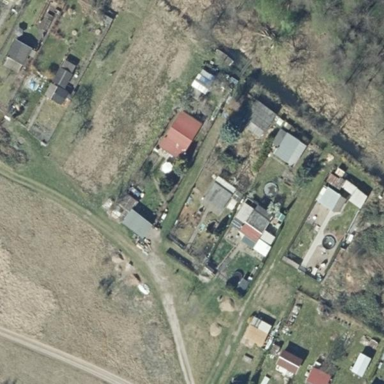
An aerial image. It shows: Allotments area.